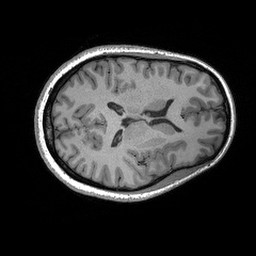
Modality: T1w
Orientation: axial
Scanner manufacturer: siemens
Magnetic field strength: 3 T
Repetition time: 2.3 s
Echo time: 0.00298 s